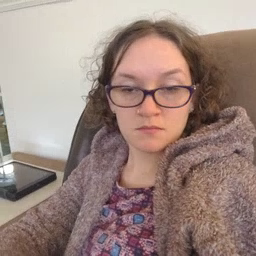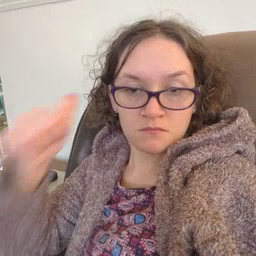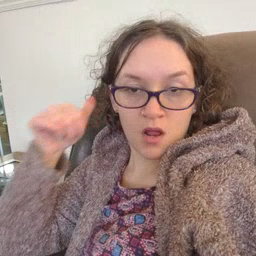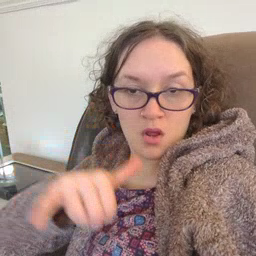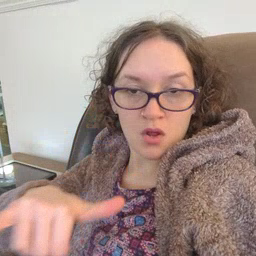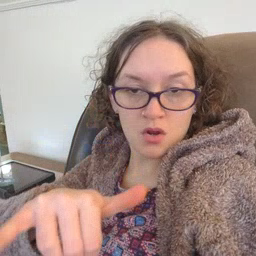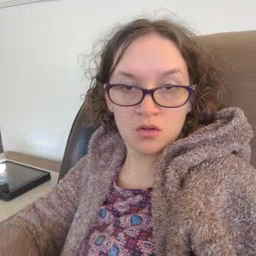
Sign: backyard